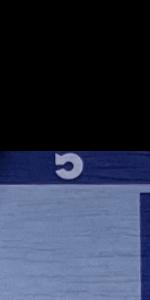
Label: Empty